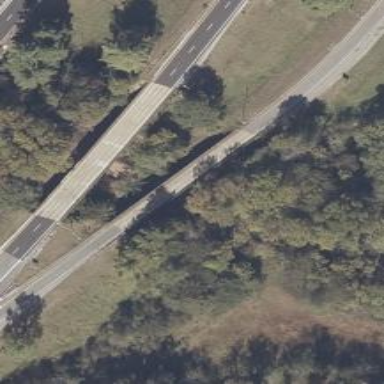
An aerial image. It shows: Bridge on motorway link.